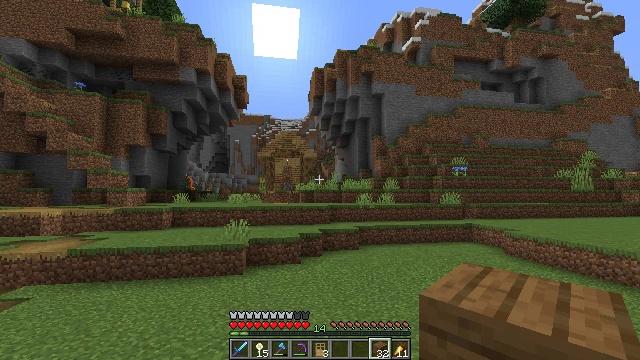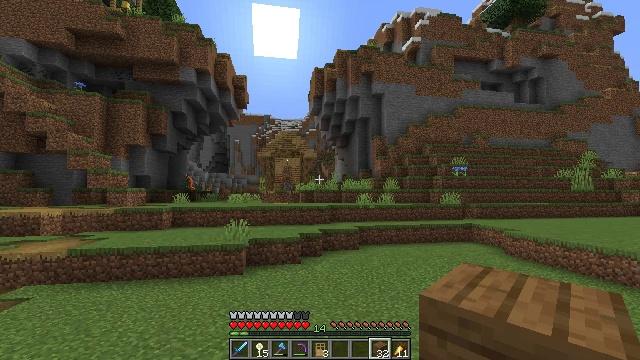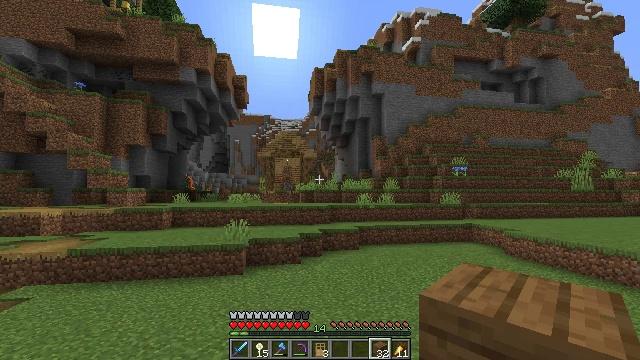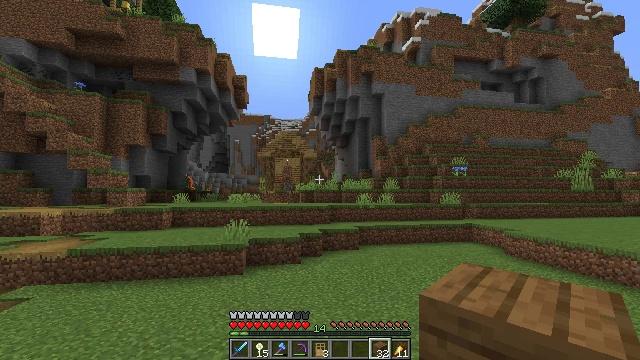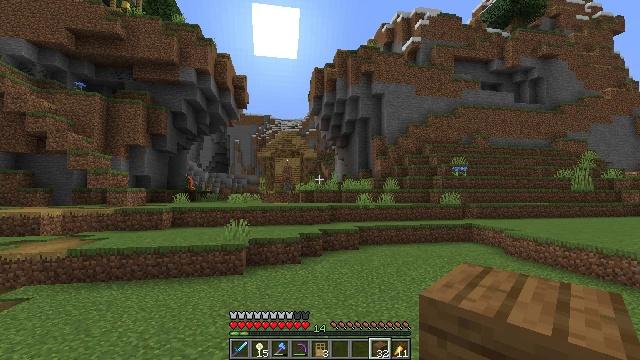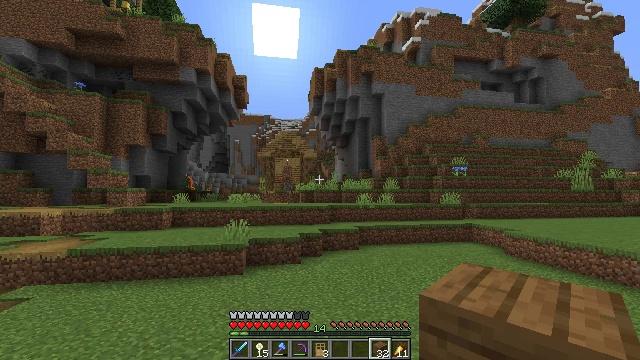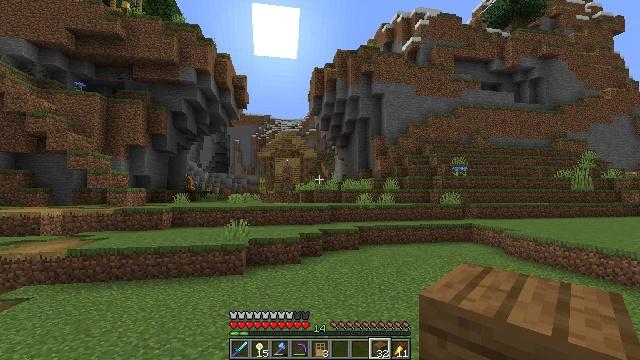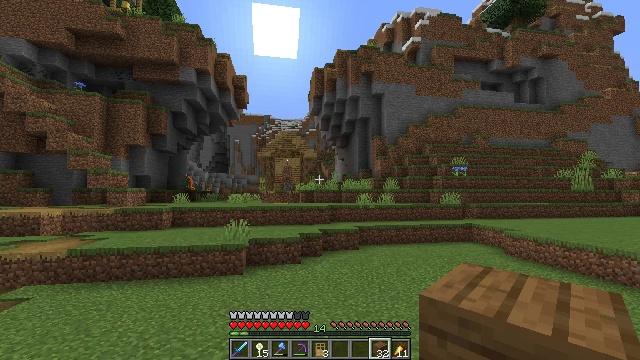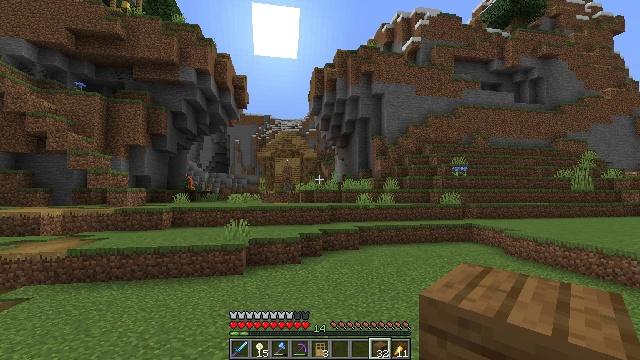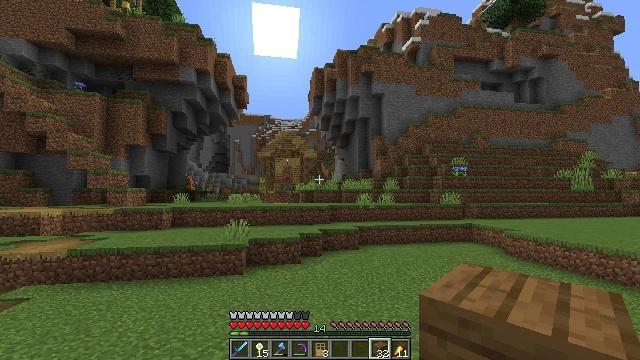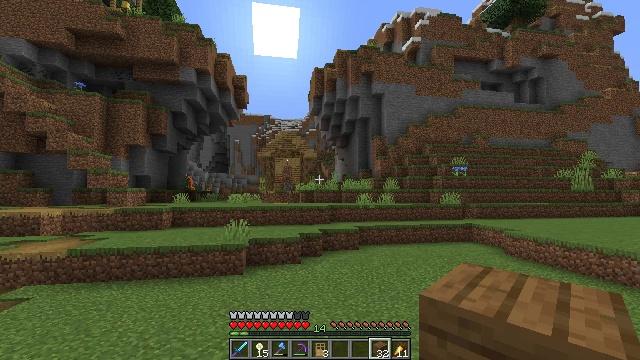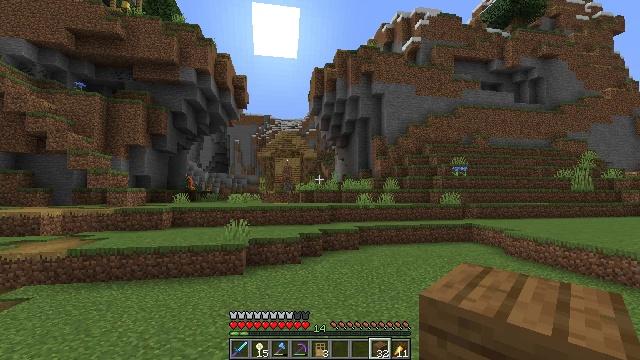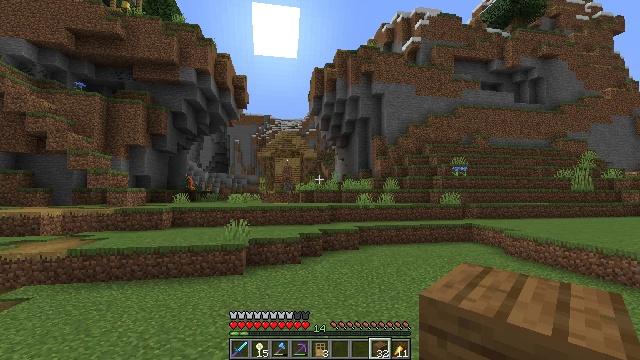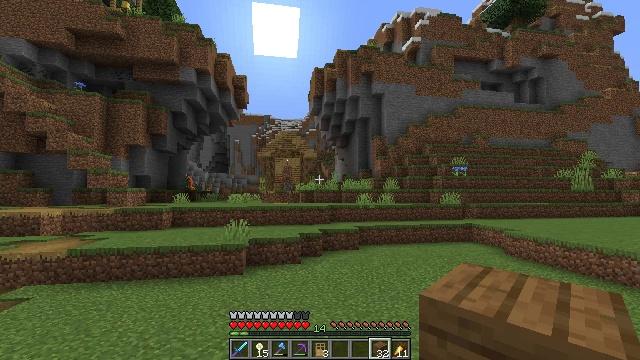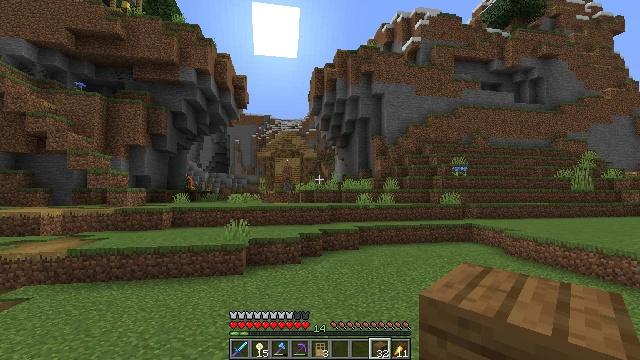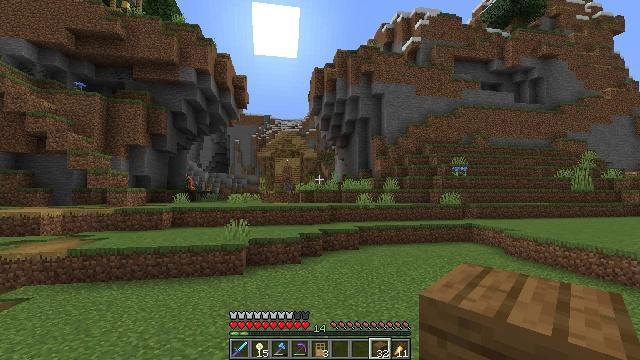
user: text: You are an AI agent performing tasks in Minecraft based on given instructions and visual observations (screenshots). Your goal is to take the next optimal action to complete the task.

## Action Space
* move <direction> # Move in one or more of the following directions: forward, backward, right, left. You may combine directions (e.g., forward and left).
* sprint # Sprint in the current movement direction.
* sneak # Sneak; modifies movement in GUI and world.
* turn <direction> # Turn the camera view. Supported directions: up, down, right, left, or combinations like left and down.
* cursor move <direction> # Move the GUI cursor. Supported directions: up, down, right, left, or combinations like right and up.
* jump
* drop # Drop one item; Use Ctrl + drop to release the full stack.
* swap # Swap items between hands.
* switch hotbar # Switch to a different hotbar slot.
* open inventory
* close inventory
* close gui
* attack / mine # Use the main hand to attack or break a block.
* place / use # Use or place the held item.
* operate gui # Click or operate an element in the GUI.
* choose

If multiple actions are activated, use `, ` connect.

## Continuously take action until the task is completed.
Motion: motion action
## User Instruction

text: Collect tall grass by breaking it.
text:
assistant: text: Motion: no_op
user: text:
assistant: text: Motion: no_op
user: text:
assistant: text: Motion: no_op
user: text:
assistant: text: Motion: no_op
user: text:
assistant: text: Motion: no_op
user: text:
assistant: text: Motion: no_op
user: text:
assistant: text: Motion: no_op
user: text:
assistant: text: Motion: no_op
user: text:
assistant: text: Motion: no_op
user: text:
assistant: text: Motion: no_op
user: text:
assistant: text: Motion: no_op
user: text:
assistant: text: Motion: no_op
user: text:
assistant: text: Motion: no_op
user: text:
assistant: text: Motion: no_op
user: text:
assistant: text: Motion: no_op
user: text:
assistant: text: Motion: no_op
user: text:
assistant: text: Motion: no_op
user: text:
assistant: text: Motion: no_op
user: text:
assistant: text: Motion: no_op
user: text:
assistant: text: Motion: no_op
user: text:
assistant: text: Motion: no_op
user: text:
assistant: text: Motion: no_op
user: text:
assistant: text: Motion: no_op
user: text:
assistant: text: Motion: no_op
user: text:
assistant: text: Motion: no_op
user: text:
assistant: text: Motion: no_op
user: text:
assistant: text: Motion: no_op
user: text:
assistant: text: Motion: no_op
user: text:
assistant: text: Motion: no_op
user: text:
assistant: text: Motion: no_op